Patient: sex M, age 45
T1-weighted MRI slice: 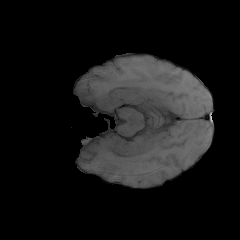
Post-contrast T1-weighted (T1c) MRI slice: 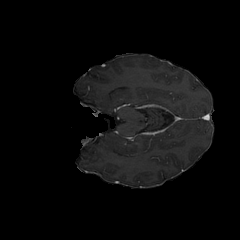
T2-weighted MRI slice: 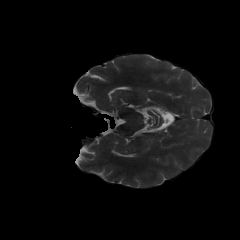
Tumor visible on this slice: no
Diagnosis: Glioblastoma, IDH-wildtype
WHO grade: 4